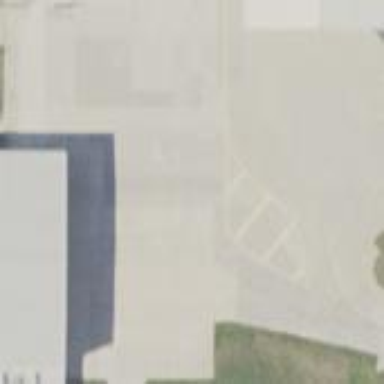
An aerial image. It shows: Apron at the airport.